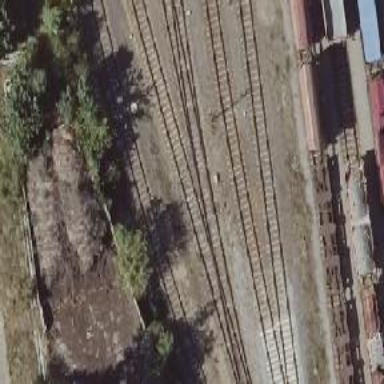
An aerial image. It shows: Railway switch.